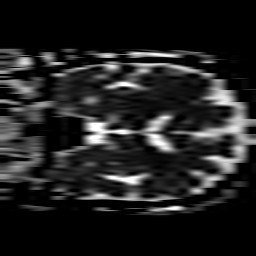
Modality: ADC
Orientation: coronal
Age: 77
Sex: male
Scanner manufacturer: philips
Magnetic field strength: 3 T
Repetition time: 3.742 s
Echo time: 0.05978 s